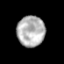
Tissue: prostate
Cell type: T cells
Senescence score: 0.3232
Nuclear area (px): 838
Mean DAPI intensity: 178.592